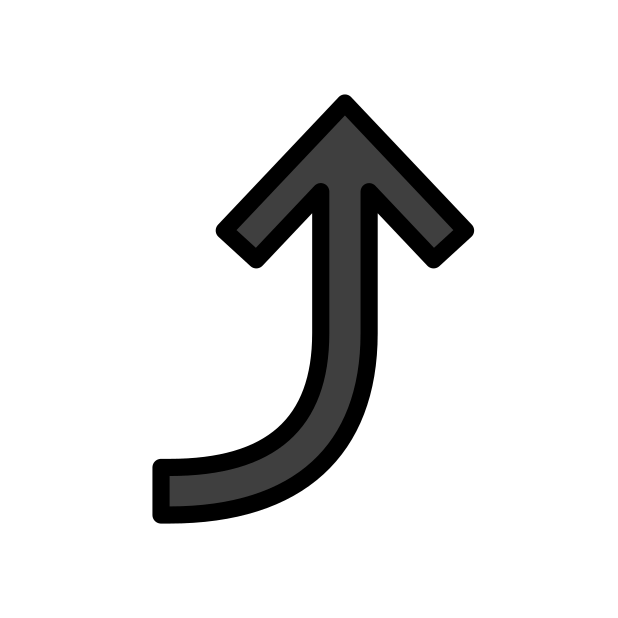
right arrow curving up